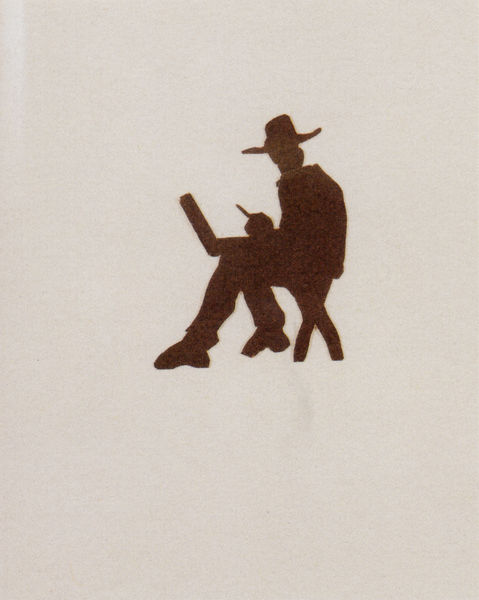
Titel: Bildnis des Vaters beim Malen
Künstler: Franz Marc
Standort: Bad Arolsen
Institution: Waldeckischer Geschichtsverein e.V.
Schlagwörter: dunkel, hand, kopf, mann, schatten, weiß, sitzen, braun, hut, mitte, profil, rücken, schwarz, stuhl, zeichnung, blick, flächig, kappe, mensch, bild, porträt, natur, figur, mantel, sitzend, kontrast, alltag, beine, füße, papier, umrisse, sitz, schuhe, stab, fläche, grafik, graphik, silhouette, hocker, schemel, sitzende, klappstuhl, lesen, maler, staffelei, knie, denkend, oberkörper, krempe, umriss, stütze, buch, denken, schlicht, druck, schwarzweiss, künstler, bleistift, schuh, kunst, malen, pinsel, reduziert, stift, schattenriss, kasten, scherenschnitt, handwerker, zigarette, zeichnen, schreiben, einfarbig, mappe, silouhette, zeichner, koffer, riss, gewendet, hosenbeine, computer, puristisch, beobachtung, van gogh, cowboy, male, cowboyhut, laptop, piktogramm, schlapphut, silhtette, zeichnend, zeichnet, rechner, wohin, dchuh